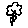
Label: flower